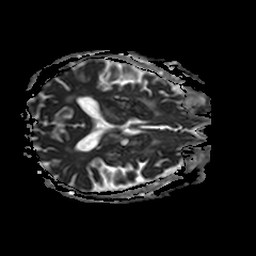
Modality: ADC
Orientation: axial
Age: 86
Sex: female
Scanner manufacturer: philips
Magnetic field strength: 3 T
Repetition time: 3.336 s
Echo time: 0.076 s